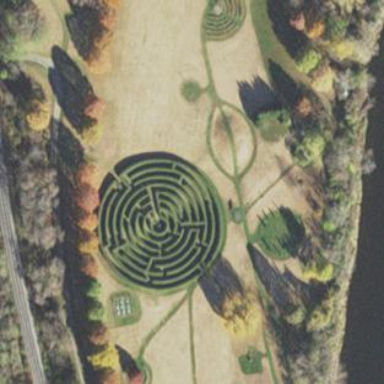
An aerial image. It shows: Maze attraction surrounded by hedges.